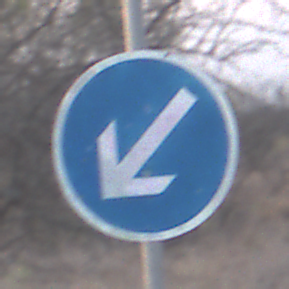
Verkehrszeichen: VorgeschriebeneVorbeifahrtLinks
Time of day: SunriseSunset
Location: Outdoor (Nature)
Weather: Clear
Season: NotSpecified
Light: Natural